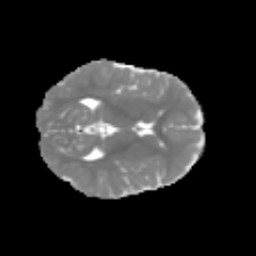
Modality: MD
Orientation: axial
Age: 6
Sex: female
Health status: healthy